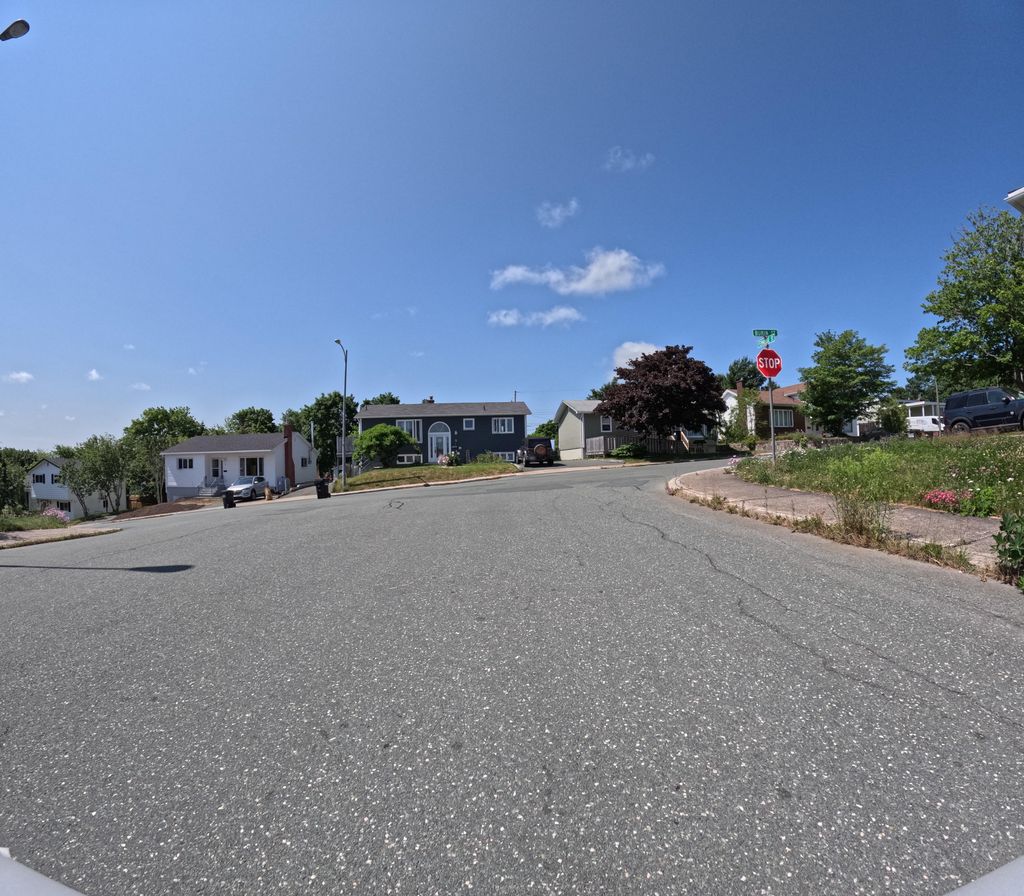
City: st_johns